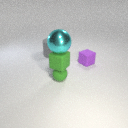
small green rubber cube above small green rubber sphere